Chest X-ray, AP view. Patient: 29 years old, sex F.
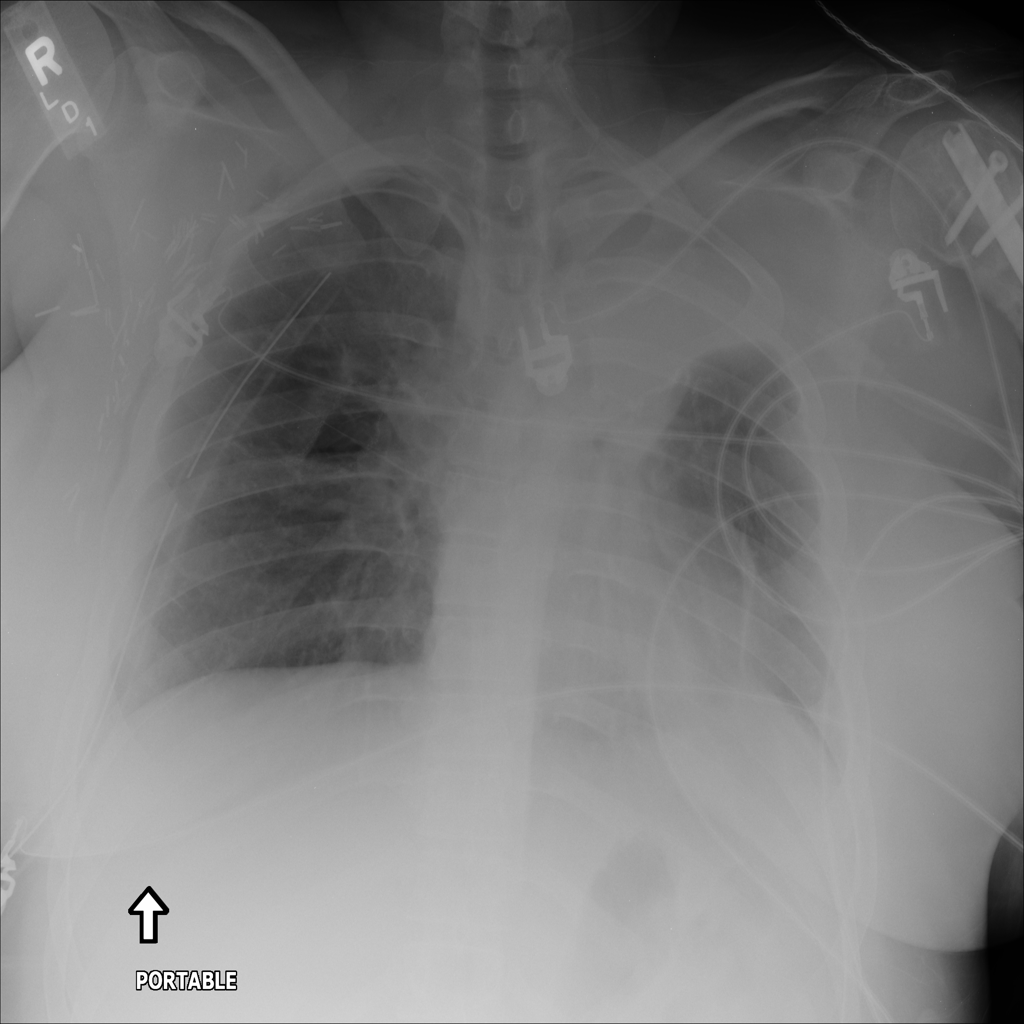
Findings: Pneumothorax